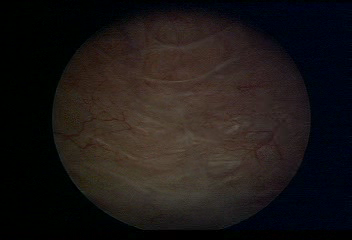
Modality: WLC
Class: Normal mucosa
Bladder cancer association: No